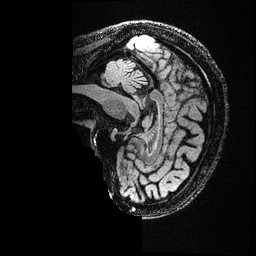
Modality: FLAIR
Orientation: sagittal
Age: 42
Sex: female
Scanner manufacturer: ge
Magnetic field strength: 3 T
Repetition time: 4.802 s
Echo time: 0.1172 s